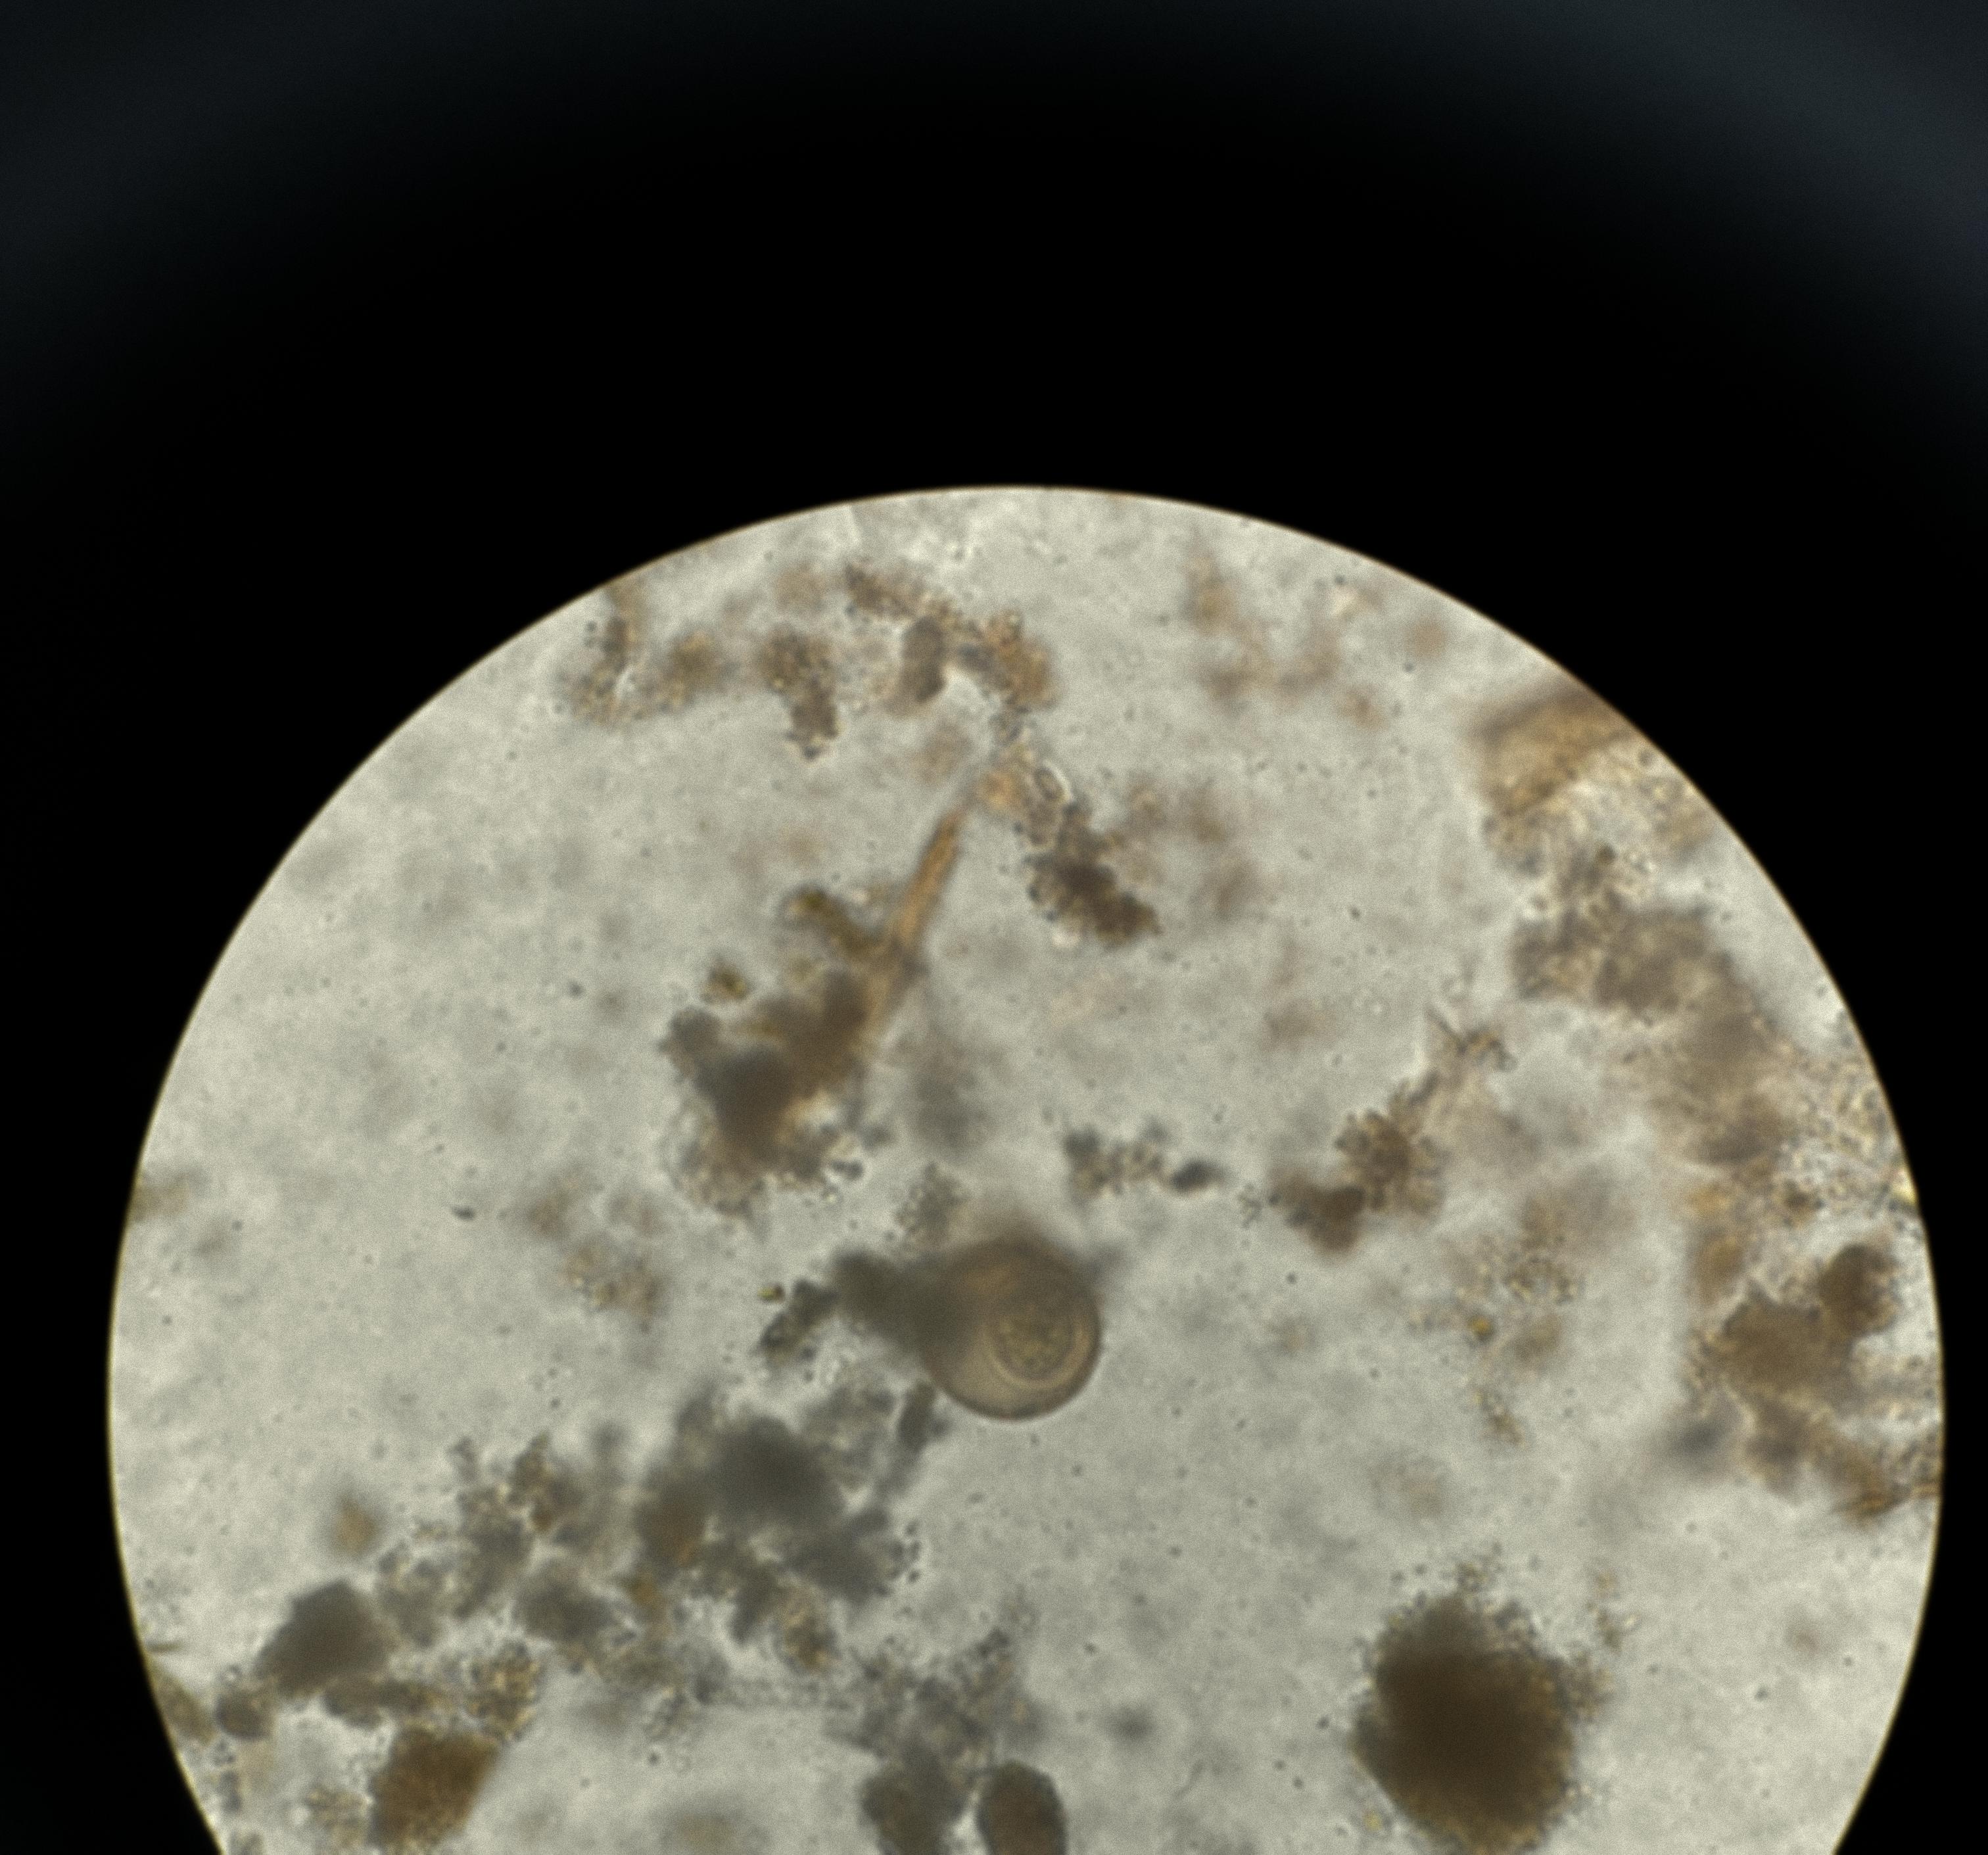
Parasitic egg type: Hymenolepis diminuta